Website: bh-photo
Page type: receipt
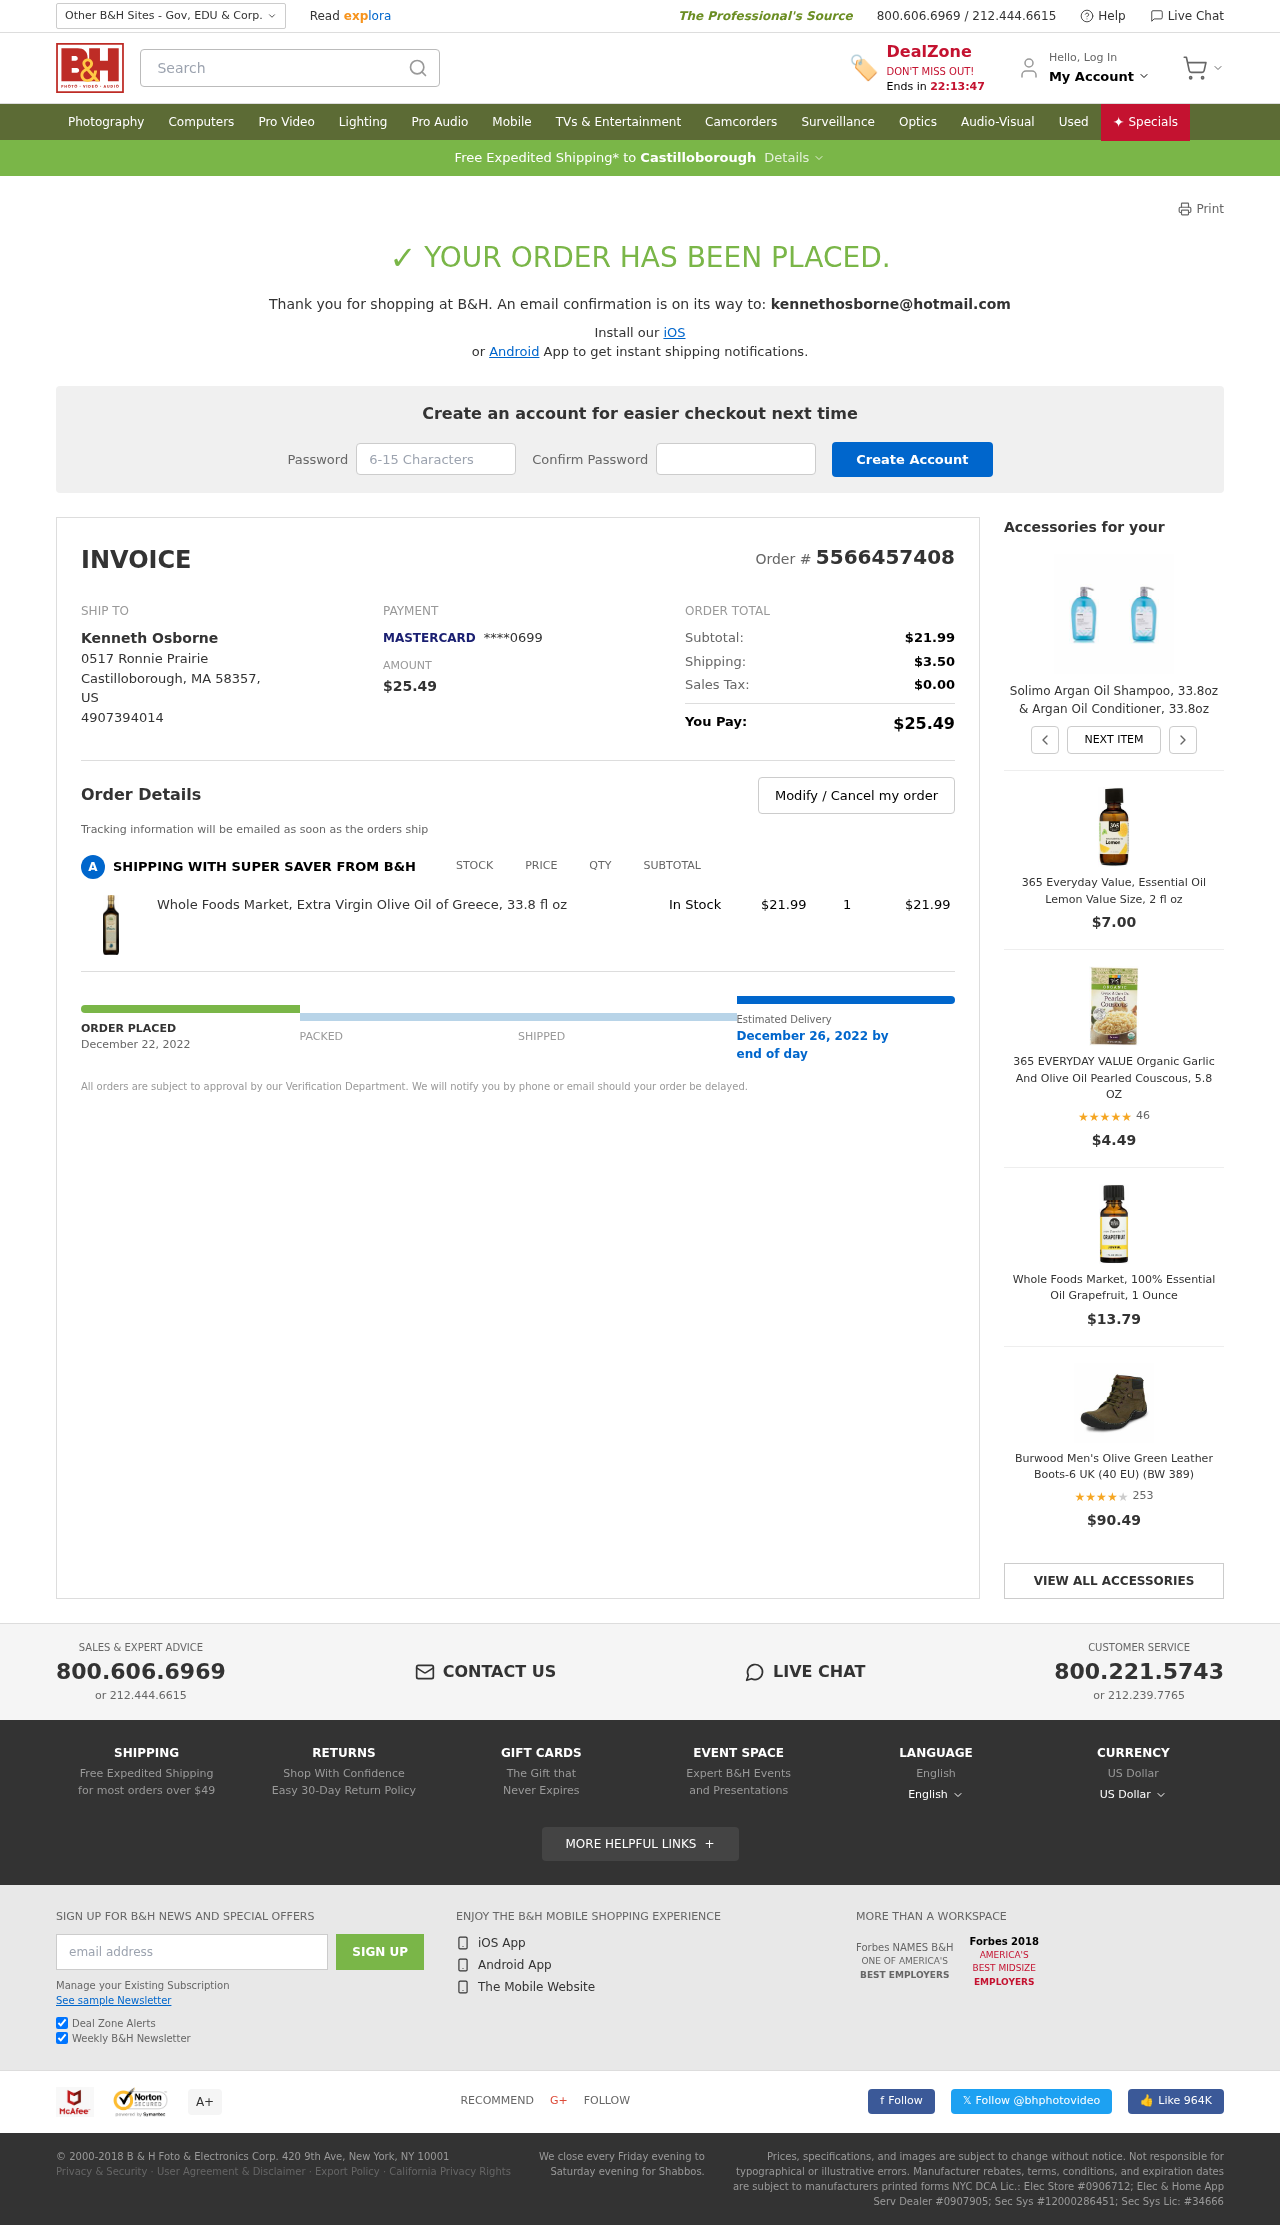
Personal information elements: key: PII_CARD_LAST4
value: ****0699
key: PII_CARD_TYPE
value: MASTERCARD
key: PII_CITY
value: Castilloborough
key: PII_COUNTRY_CODE
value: US
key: PII_EMAIL
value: kennethosborne@hotmail.com
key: PII_FULLNAME
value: Kenneth Osborne
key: PII_PHONE
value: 4907394014
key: PII_POSTCODE
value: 58357
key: PII_STATE_ABBR
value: MA
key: PII_STREET
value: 0517 Ronnie Prairie
Product elements: key: PRODUCT1_NAME
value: Whole Foods Market, Extra Virgin Olive Oil of Greece, 33.8 fl oz
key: PRODUCT1_PRICE
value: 21.99
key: PRODUCT1_QUANTITY
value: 1
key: PRODUCT2_NAME
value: Solimo Argan Oil Shampoo, 33.8oz & Argan Oil Conditioner, 33.8oz
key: PRODUCT3_NAME
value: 365 Everyday Value, Essential Oil Lemon Value Size, 2 fl oz
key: PRODUCT3_PRICE
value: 7
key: PRODUCT4_NAME
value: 365 EVERYDAY VALUE Organic Garlic And Olive Oil Pearled Couscous, 5.8 OZ
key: PRODUCT4_NUM_RATINGS
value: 46
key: PRODUCT4_PRICE
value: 4.49
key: PRODUCT4_RATING
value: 4.7
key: PRODUCT5_NAME
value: Whole Foods Market, 100% Essential Oil Grapefruit, 1 Ounce
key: PRODUCT5_PRICE
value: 13.79
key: PRODUCT6_NAME
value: Burwood Men's Olive Green Leather Boots-6 UK (40 EU) (BW 389)
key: PRODUCT6_NUM_RATINGS
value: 253
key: PRODUCT6_PRICE
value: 90.49
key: PRODUCT6_RATING
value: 3.6
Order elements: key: ORDER_ID
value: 5566457408
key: ORDER_TOTAL
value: $25.49
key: ORDER_SUBTOTAL
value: $21.99
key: ORDER_SHIPPING_COST
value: $3.50
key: ORDER_TAX
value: $0.00
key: ORDER_DATE
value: December 22, 2022
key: ORDER_DELIVERY_DATE
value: December 26, 2022 by
Search elements: key: HEADER_SEARCH
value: Search